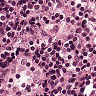
Metastatic tissue present: no